Question: I made a website that uses the Twitter Ruby gem. On local host, I can get the Twitter gem to work fine, but when I deployed it to Heroku, I'm having trouble signing in via Twitter.
Heroku provides instructions (using Amazon S3 variables) about adding the CONSUMER_KEY and the CONSUMER SECRET
'''
$ cd myapp
$ heroku config:add S3_KEY=some_key_here S3_SECRET=some_secret_here
'''
I did that.
Then when I go to test sign in, I get this in the url. This url is the same as when (on a local host) I forget to add CONSUMER_KEY etc, so I'm thinking that I didn't set up the CONSUMER_KEY and CONSUMER_SECRET properly on Heroku...

Heroku provides further details about setting up a file in config/initalizers to read the variables at runtime, but I think the Github project I forked and then adapted already has this set up <URL> so I'm not sure what's going on.
'''
Set up your code to read the vars at runtime in config/initializers/s3.rb:
AWS::S3::Base.establish_connection!(
:access_key_id => ENV['S3_KEY'],
:secret_access_key => ENV['S3_SECRET']
)
'''
error message in Heroku logs when I try to signin via Twitter. Note, i can sign in via local host.
'''
2012-01-02T20:01:43+00:00 app[web.1]:
2012-01-02T20:01:43+00:00 app[web.1]: Started GET "/auth/twitter?utf8=%E2%9C%93" for 64.46.7.250 at 2012-01-02 20:01:43 +0000
2012-01-02T20:01:44+00:00 app[web.1]:
2012-01-02T20:01:44+00:00 app[web.1]: OAuth::Unauthorized (401 Unauthorized):
2012-01-02T20:01:44+00:00 app[web.1]:
'''
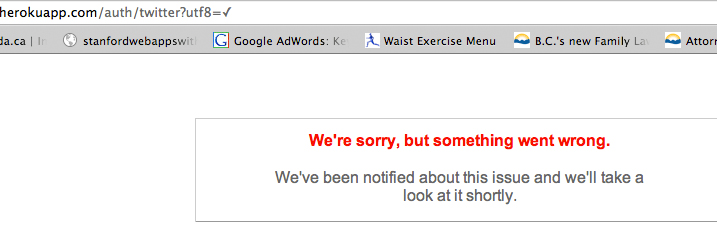
Answer: This could be one of two things.
Either your keys are not setup correctly, or the route that the Twitter OAuth callback comes back to is not correct (in that it is not processing correctly).
The easiest to check is your Heroku config:
'''
heroku config --app your_app_name
'''
This should show 'CONSUMER_KEY' and 'CONSUMER_SECRET' (I'm assuming your use of 'S3_KEY' and 'S3_SECRET' above are placeholders)
Should this config be correct, and it still doesn't work you'll need to dig into the processing of the request that comes back to your application. It seems to be processing /auth/twitter as it should, but something it not correct within this step.